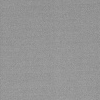
Atmospheric dust classification: dusty